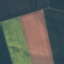
Label: AnnualCrop